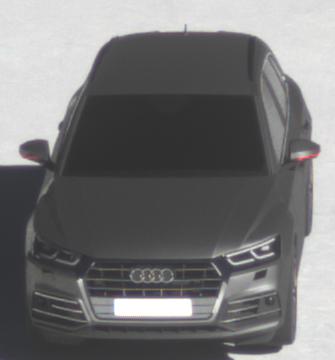
Make: Audi
Model: Q5 45 TFSI
Detailed model: Q5 (FY)
Model produced from: 2019/01
Model produced until: 2019/05
Doors: 5
Color: gray
Road condition: wet road
Daytime: morning or afternoon
Contrast: high contrast